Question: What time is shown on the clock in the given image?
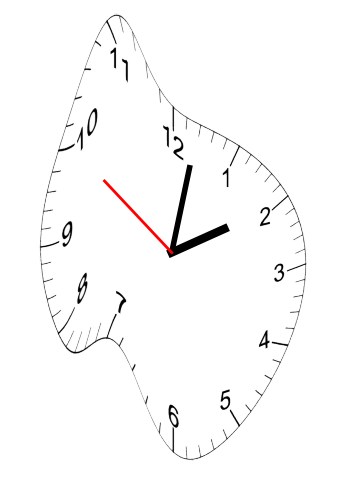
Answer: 02:01:50